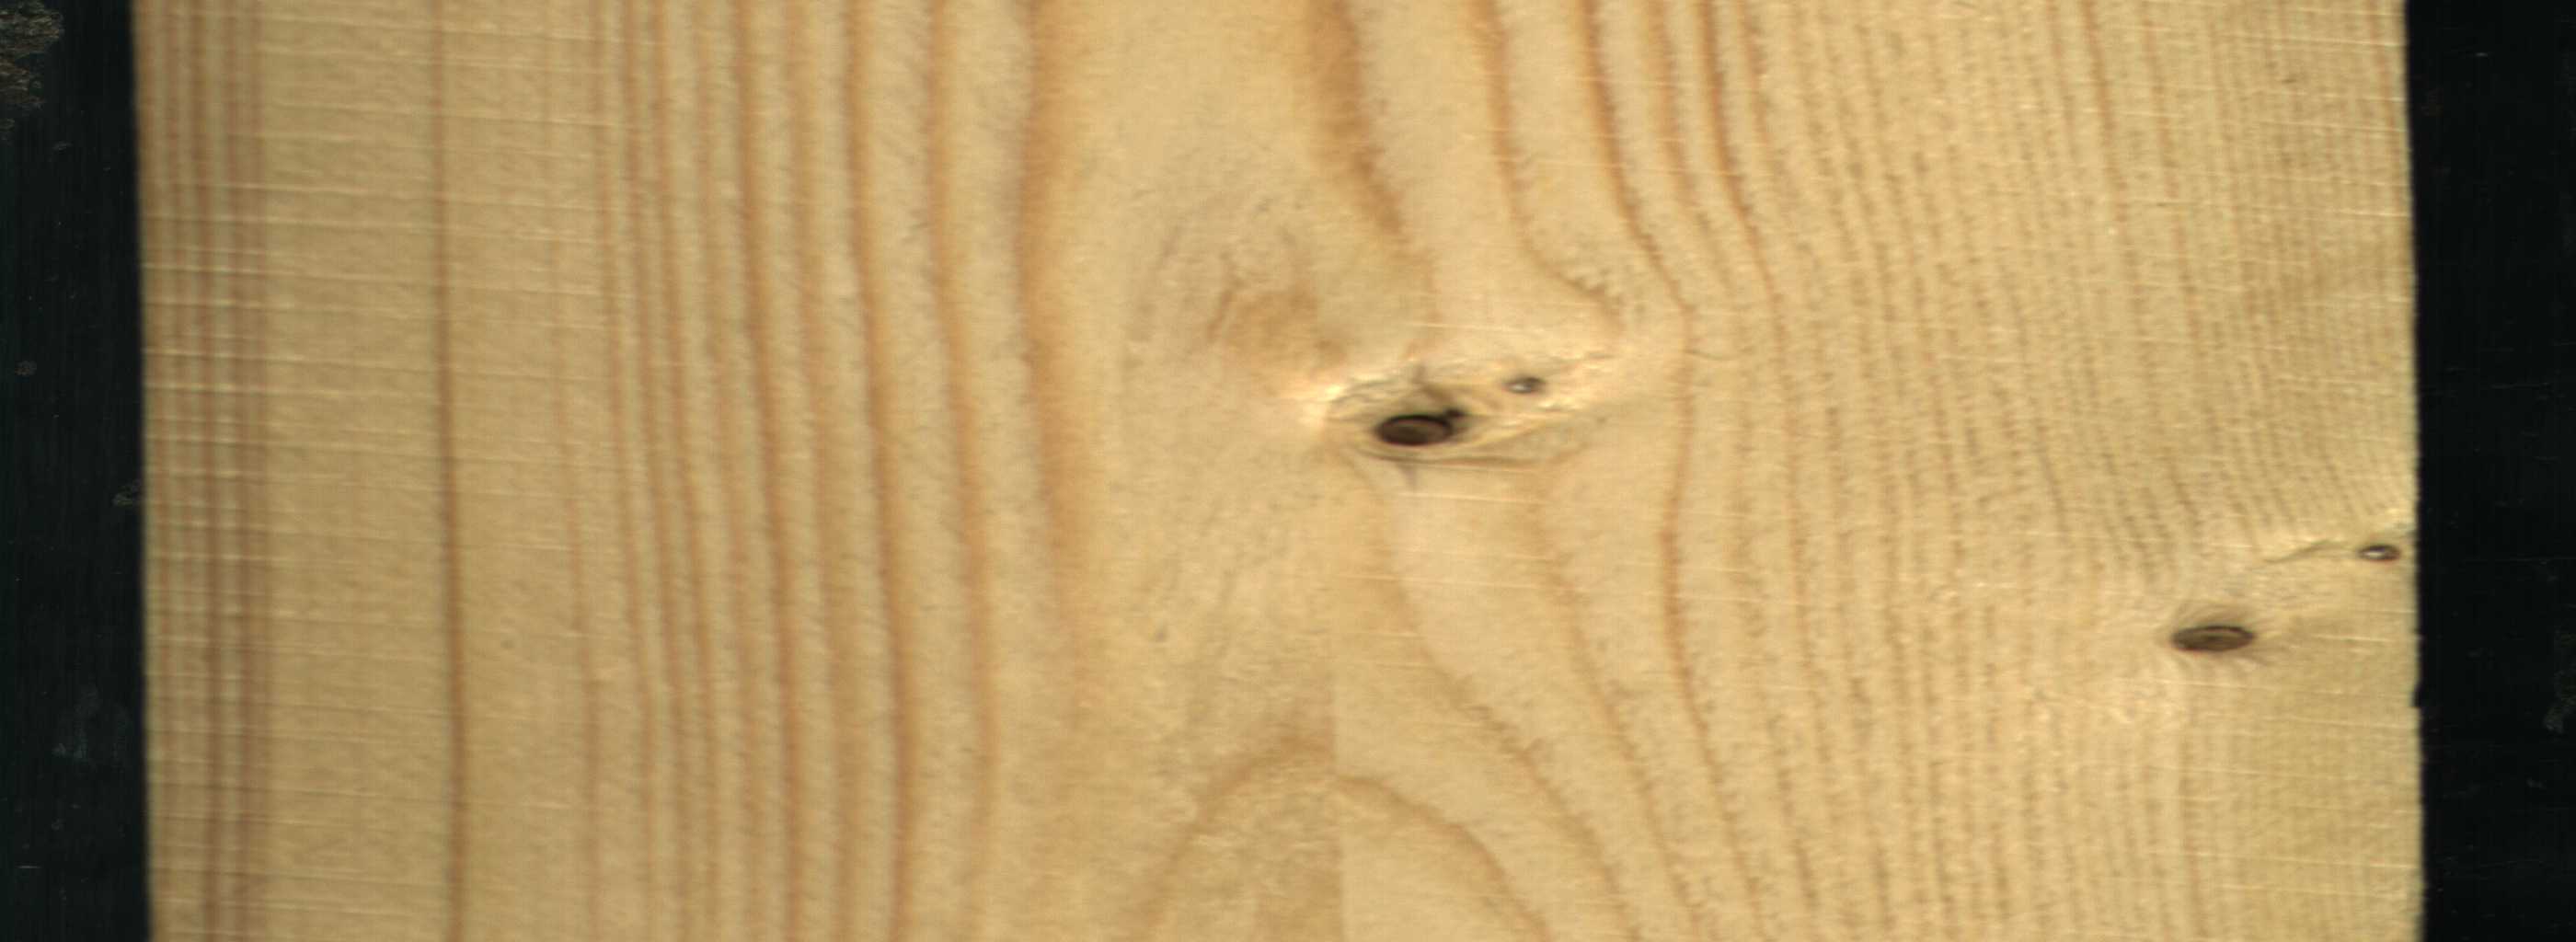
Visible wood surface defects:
Dead_Knot
Live_Knot
Live_Knot
Live_Knot